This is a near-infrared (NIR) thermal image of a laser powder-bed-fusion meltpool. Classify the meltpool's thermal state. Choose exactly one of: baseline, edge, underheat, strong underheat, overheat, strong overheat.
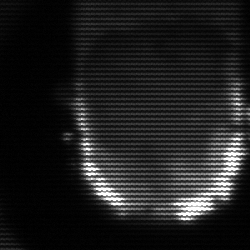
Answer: strong underheat